Question: Ok, my goal is to perform a text search on my collection and then filter those results to ensure they fall within my "doughnut" geometry. Example from mongo site:

Here's the tough part. Mongo's documentation confirms that today you cannot combine the wonderfulness of $text and $near:
> You cannot combine the $near operator, which requires a special geospatial index, with a query operator or command that uses a different type of special index. For example you cannot combine $near with the $text query.
Sooo.. Here is what I'm doing today. Notice my current method does not achieve a "doughnut" geometry (it's is just a circle growing in diameter which return duplicate results as the user "zooms" out on the map).
'''
var vendorResponse = JSON.parse(body);
var vendorPosts = vendorResponse.postings;
//Get the location of the user
var userLat = req.query.lat;
var userLong = req.query.long;
//Get the item that furthest away from the user
var furthestitem = sortedVendorPosts[sortedVendorPosts.length - 1];
//Calculate the radius of the area
var radius = Math.sqrt( Math.pow((userLat-furthestitem.location.lat), 2) + Math.pow((userLong-furthestitem.location.long), 2) )
PostModel.find({
$text: { $search: heading, $language: 'english' },
$or: mongoCategories,
coordinates :
{ $geoWithin :
{
$centerSphere : [ [ userLong, userLat ] , radius ]
}
}
} , { score: {
$meta: "textScore"
}
}, function (err, results) {
});
'''
I've attempted to use mongos $geoIntersects methods but I'm banging my head against the wall to formulate this query. Detailed examples of how to workaround mongos current limitation would be a god-send! Thanks guys!
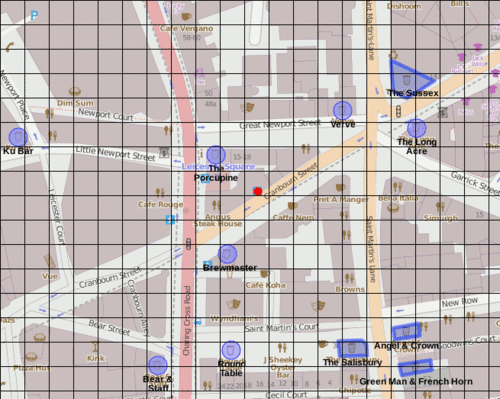
Answer: Seems there are a couple solutions in my case scenario:
1. Use Mongo Connect and integrate something like solr or elasticsearch
2. Use Mongo's $in method to perform 'nested queries'.. this requires two queries to db
3. Use Mongo's $regex method (as others described and I've demonstrated below). PostModel.find({
coordinates: { $near: {
$geometry: { type: "Point", coordinates: [ userLong , userLat ] },
$maxDistance: maxDistance,
$minDistance: minDistance
}
},
$or: mongoCategories,
term: { "$regex": term, "$options": 'i' }
}, function (err, results) {
//systematic error. Redirect user so they can report error.
if (err) {
console.log(err);
callback(body);
// if no result found
} else if (!results) {
callback(results);
} else if (results) {
callback(results);
}
});
I've reached out to the Mongodb team to see when we will be able to perform searches across multiple indexes. Hope this is helpful!